Question: Everytime I use a android.support.wearable.view.GridViewPager in a layout, I get this error in the editor.

'''
Rendering Problems
java.lang.NullPointerException
at android.support.wearable.view.GridViewPager.recomputeScrollPosition(GridViewPager.java:1236)
at android.support.wearable.view.GridViewPager.onSizeChanged(GridViewPager.java:1190)
at android.view.View.sizeChange(View.java:15083)
at android.view.View.setFrame(View.java:15056)
at android.view.View.layout(View.java:14964)
at android.view.ViewGroup.layout(ViewGroup.java:4631)
at android.widget.RelativeLayout.onLayout(RelativeLayout.java:1055)
at android.view.View.layout(View.java:14968)
at android.view.ViewGroup.layout(ViewGroup.java:4631)
at android.widget.FrameLayout.layoutChildren(FrameLayout.java:453)
at android.widget.FrameLayout.onLayout(FrameLayout.java:388)
at android.view.View.layout(View.java:14968)
at android.view.ViewGroup.layout(ViewGroup.java:4631)
'''
Do somebody know how to resolve this?
Thank you
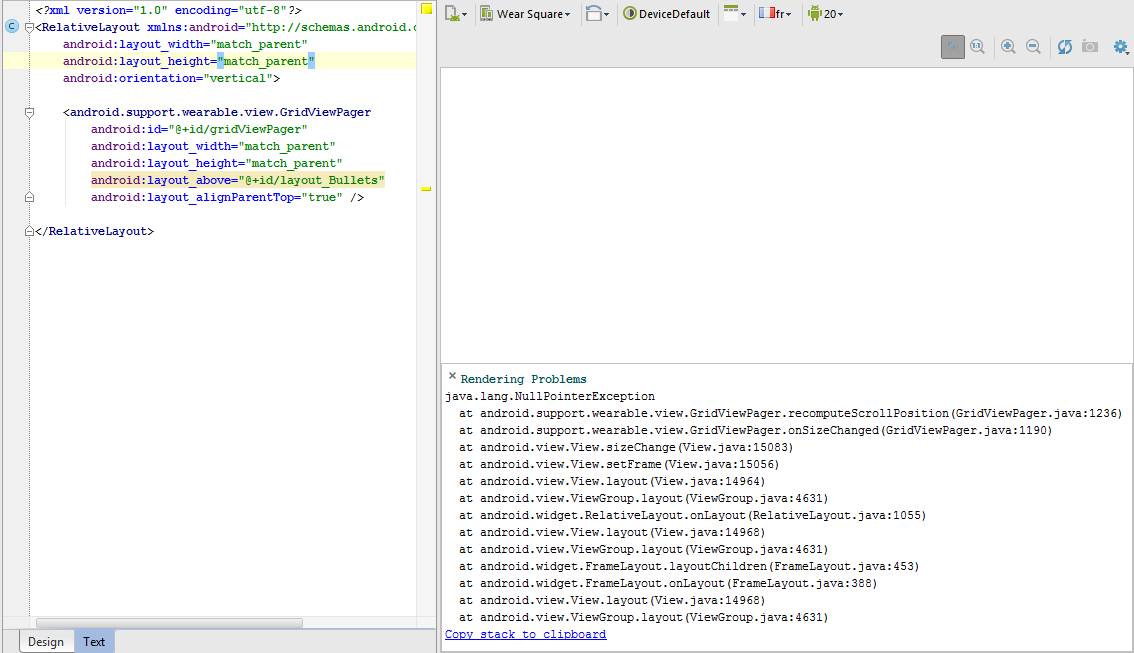
Answer: What version of 'com.google.android.support:wearable' are you using? Because this looks like it might be a (fixed) bug in 'GridViewPager'.
If you compare the relevant lines between the 1.0.0 and 1.1.0 versions of the class, you can see that there is a missing null check that was changed later. In version 1.0.0:
'''
ItemInfo ii = infoForPosition(this.mCurItem);
int targetX = ii != null ? computePageLeft(ii.positionX) - getPaddingLeft() : 0;
int targetY = ii != null ? computePageTop(ii.positionY) - getPaddingTop() : 0;
// NPE in following line (1236), only possible if ii == null.
if ((targetX != getScrollX(ii.positionY)) || (targetY != getScrollY()))
{
...
'''
while version 1.1.0 is:
'''
ItemInfo ii = infoForPosition(this.mCurItem);
if (ii != null) // <- check is moved here.
{
int targetX = computePageLeft(ii.positionX) - getPaddingLeft();
int targetY = computePageTop(ii.positionY) - getPaddingTop();
if ((targetX != getRowScrollX(ii.positionY)) || (targetY != getScrollY()))
{
...
'''
I would try updating and rebuilding.